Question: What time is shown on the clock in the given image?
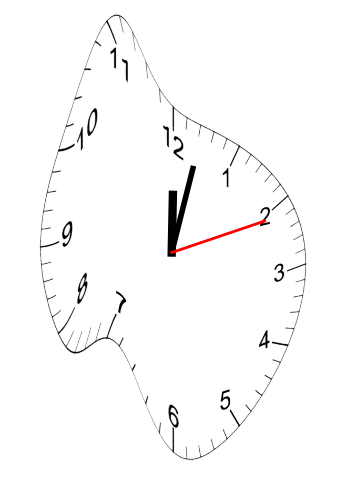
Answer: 12:02:11